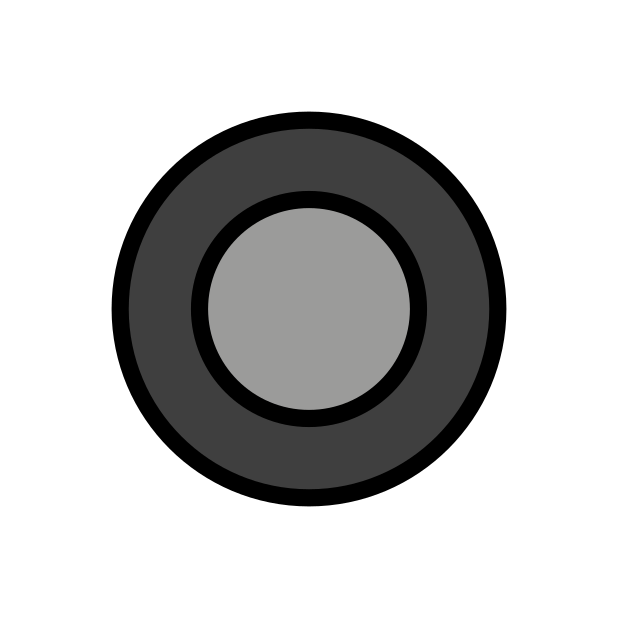
Emoji: 🔘
Name: radio button
Unicode: 0x1f518